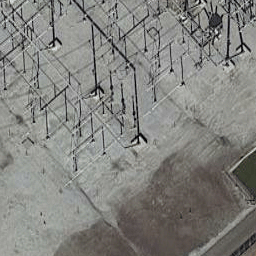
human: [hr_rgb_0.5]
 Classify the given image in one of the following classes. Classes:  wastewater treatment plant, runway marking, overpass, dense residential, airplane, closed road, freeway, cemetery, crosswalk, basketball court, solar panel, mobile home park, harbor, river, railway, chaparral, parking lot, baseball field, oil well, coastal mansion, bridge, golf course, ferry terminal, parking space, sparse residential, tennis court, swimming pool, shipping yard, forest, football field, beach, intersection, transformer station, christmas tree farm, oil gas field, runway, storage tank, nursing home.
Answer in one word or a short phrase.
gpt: transformer station